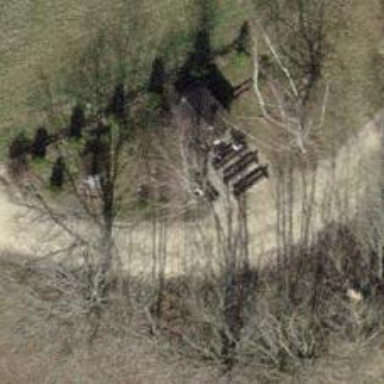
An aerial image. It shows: Historic wayside cross.